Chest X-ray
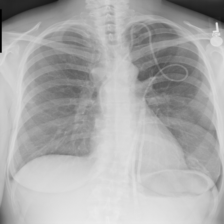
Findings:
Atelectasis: negative
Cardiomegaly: negative
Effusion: negative
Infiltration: negative
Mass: negative
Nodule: negative
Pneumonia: negative
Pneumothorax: negative
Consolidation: negative
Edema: negative
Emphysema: negative
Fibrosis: negative
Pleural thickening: negative
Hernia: negative